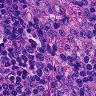
Metastatic tissue present: no